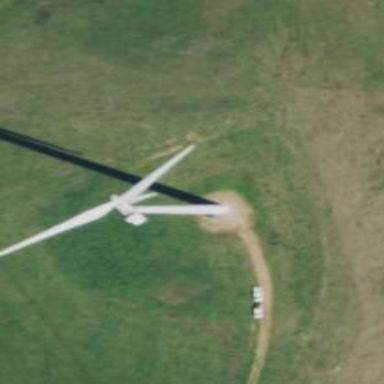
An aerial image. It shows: Wind turbine generator that utilizes wind as its source for generating electricity. It is of the horizontal axis type.